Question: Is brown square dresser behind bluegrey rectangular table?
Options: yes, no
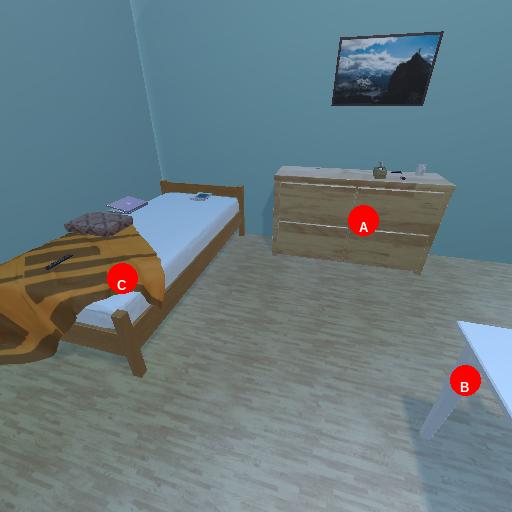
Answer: yes